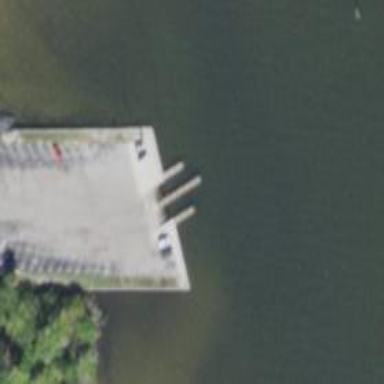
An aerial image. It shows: Slipway on leisure land.